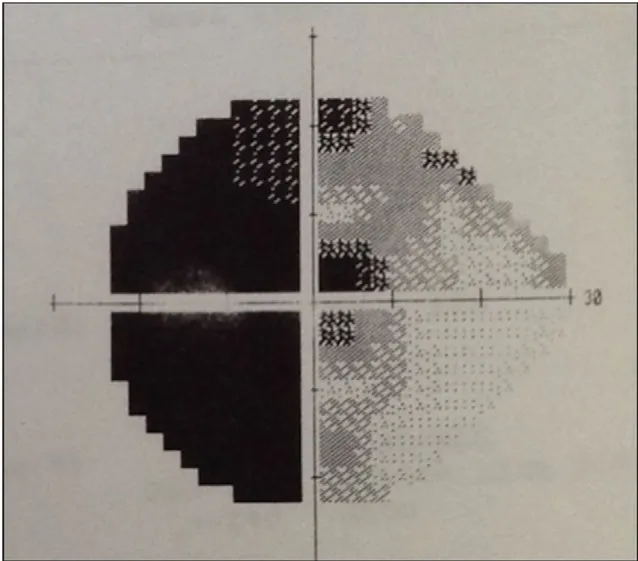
Automated perimetry showing left temporal hemianopia.
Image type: ophthalmic_imaging (fundus_photograph)